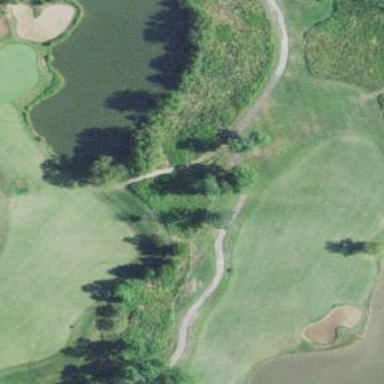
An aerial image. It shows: Rough area on grassy golf course.